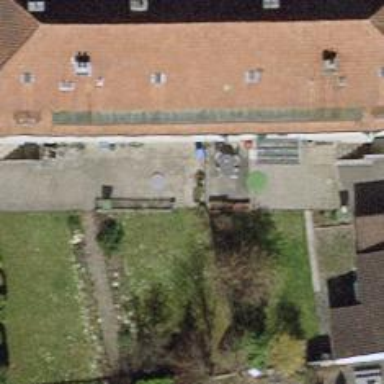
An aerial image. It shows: Apartments building with tiled roof.